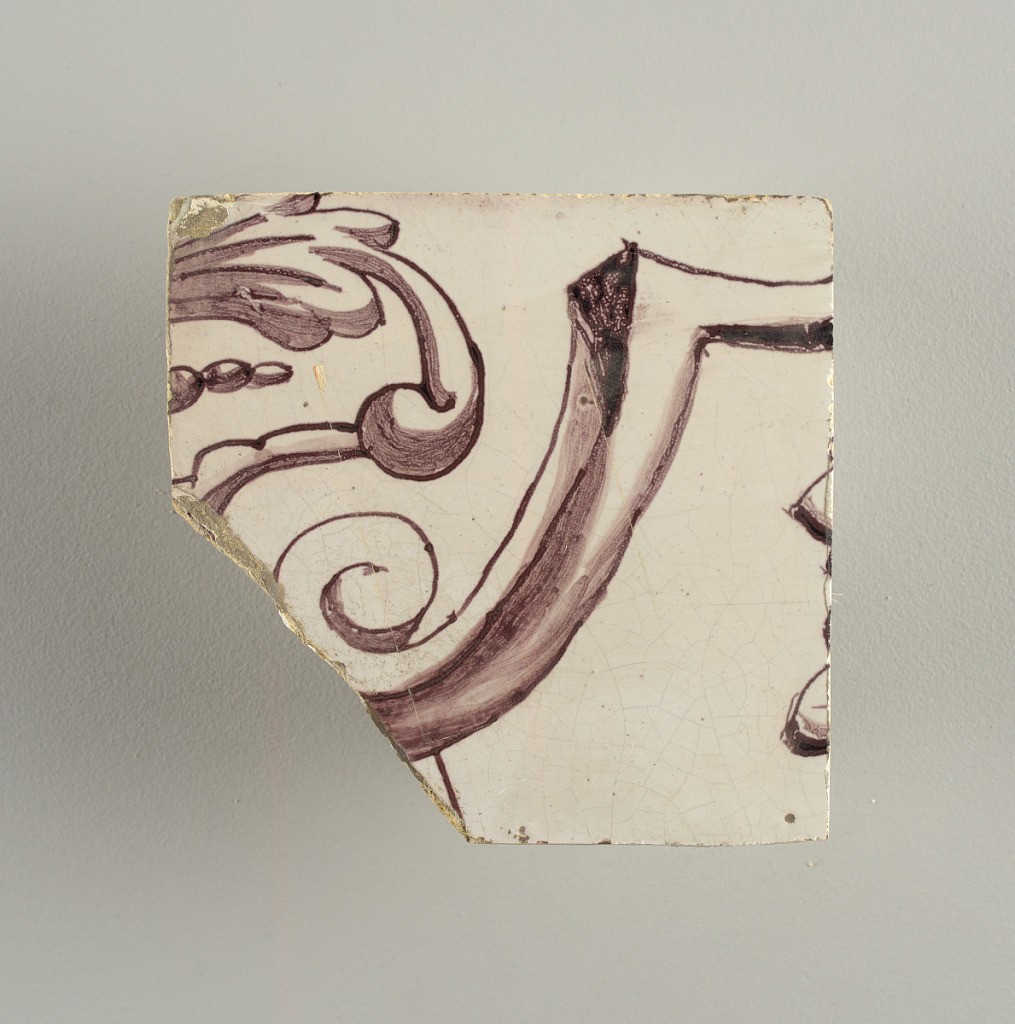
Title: Wall facing
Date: ca. 1725
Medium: Tin-glazed earthenware, underglaze
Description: Horizontal rectangle.  Thirty-seven tiles wide and twenty-one high with opening for door or window nineteen and one-half tiles high and twelve wide.  To left and right of opening, centered canopy above. Left, woman representing Hope, right, a sculputure urn.  Centered above opening, a mascaron.  Arabesque design of foliage.